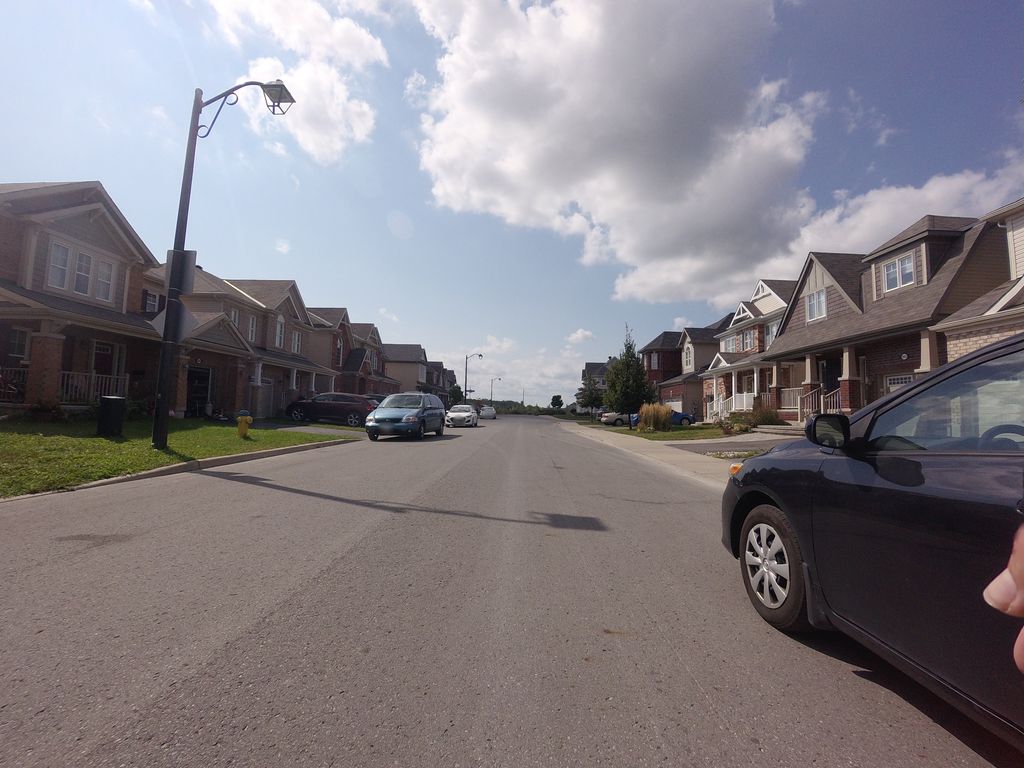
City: ottawa-gatineau